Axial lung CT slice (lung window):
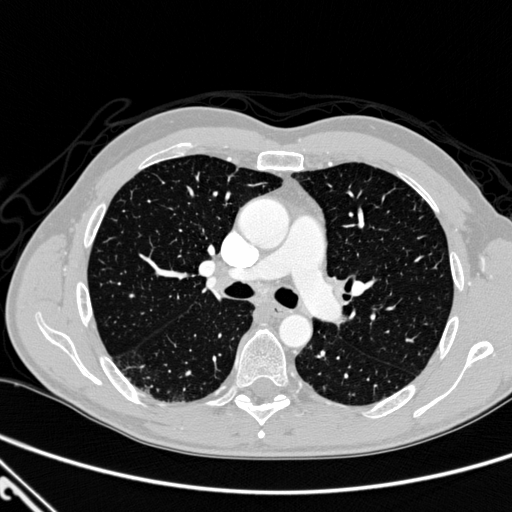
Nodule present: no